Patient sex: M
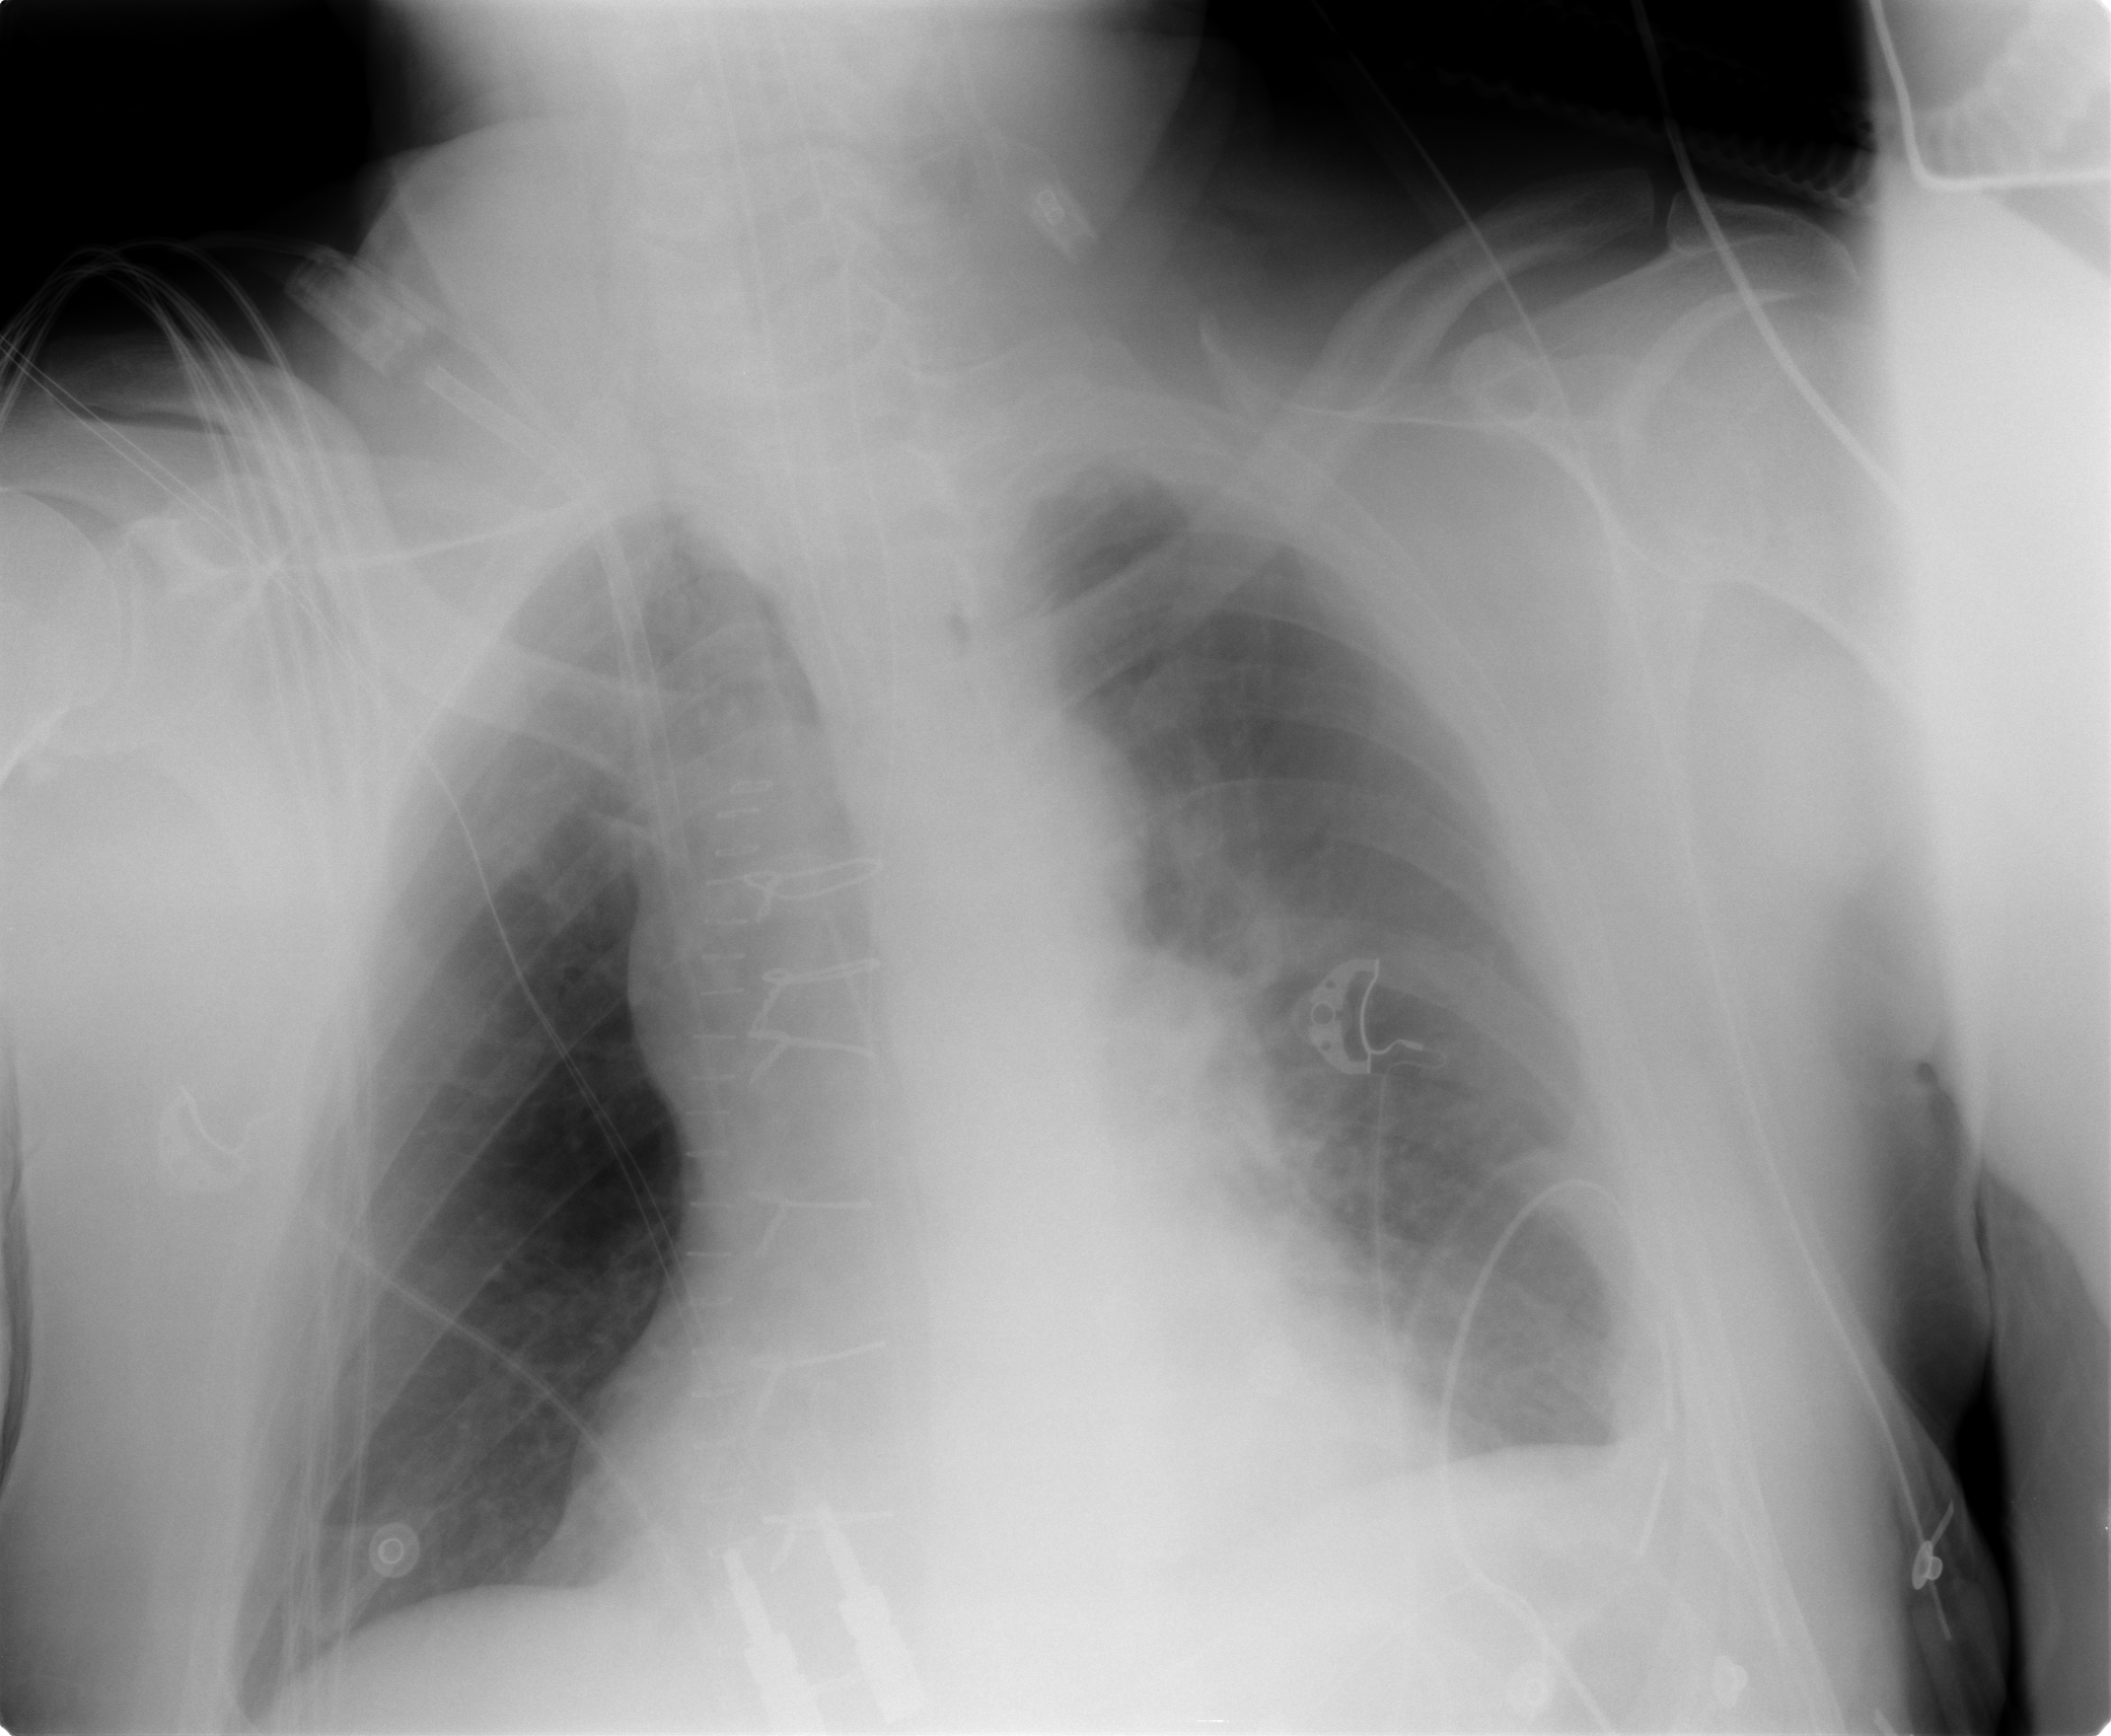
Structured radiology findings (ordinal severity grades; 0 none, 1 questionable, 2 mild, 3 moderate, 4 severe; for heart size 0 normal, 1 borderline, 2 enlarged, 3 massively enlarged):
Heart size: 0
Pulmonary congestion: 0
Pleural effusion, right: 0
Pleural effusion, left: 2
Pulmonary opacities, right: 0
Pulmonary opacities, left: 0
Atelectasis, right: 0
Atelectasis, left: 2